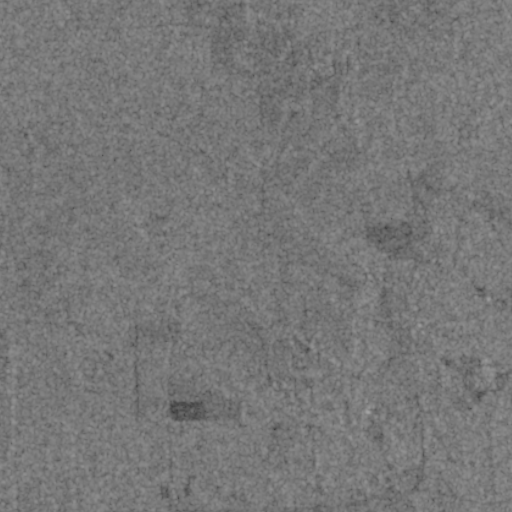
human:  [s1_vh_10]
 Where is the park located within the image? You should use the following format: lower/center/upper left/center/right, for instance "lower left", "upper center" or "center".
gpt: The park is located in the lower right of the image.
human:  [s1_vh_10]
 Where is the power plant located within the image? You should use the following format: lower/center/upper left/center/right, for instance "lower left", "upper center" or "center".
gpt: There is no power plant in the image.

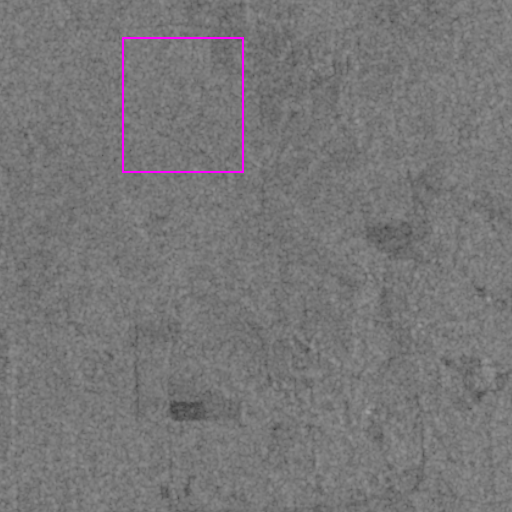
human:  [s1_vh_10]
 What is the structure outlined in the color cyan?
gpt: There is no cyan outline.
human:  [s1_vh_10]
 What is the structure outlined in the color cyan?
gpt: There is no structure outlined in cyan.